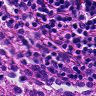
Metastatic tissue present: no